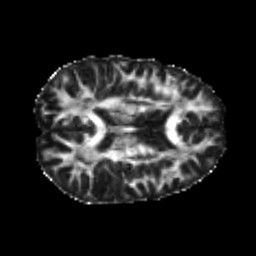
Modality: FA
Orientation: axial
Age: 22
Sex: male
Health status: healthy
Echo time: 0.074 s